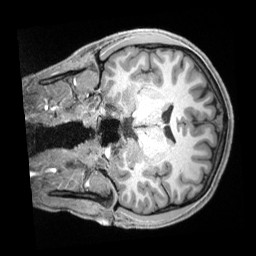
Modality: T1w
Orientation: coronal
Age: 20
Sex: male
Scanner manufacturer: siemens
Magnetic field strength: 3 T
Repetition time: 2.4 s
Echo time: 0.00226 s